Question: I am making an external API call in my system. If the user is not logged in code will generate a 404 error. I want to identify that error in my code. Is it possible?
Error look like this

And my Code is like this
'''
public string ExecuteGetRequest()
{
try
{
_url = Qparams != null ? Utility.WEBAPI_ENDPOINT + Type + "?" + Qparams : Utility.WEBAPI_ENDPOINT + Type; ;
var httpWebRequest = (HttpWebRequest)WebRequest.Create(_url);
if (!string.IsNullOrEmpty(SessionValues.UserID)&& !string.IsNullOrEmpty(SessionValues.AccessToken))
{
var handler = new HttpClientHandler();
handler.Credentials = new NetworkCredential(SessionValues.UserID, SessionValues.AccessToken);
string authInfo = SessionValues.UserID + ":" + SessionValues.AccessToken;
authInfo = Convert.ToBase64String(Encoding.Default.GetBytes(authInfo));
string username = SessionValues.UserID;
String password = SessionValues.AccessToken;
String encoded = Convert.ToBase64String(Encoding.UTF8.GetBytes(username + ":" + password));
httpWebRequest.Headers.Add("Authorization", "Basic " + encoded);
}
httpWebRequest.Method = "GET";
var httpResponse = (HttpWebResponse)httpWebRequest.GetResponse();
using (var streamReader = new StreamReader(httpResponse.GetResponseStream(), Encoding.UTF8))
{
_result = streamReader.ReadToEnd();
}
}
catch (Exception ex)
{
Log.Add(LogTypes.Error,100, ex.ToString());
}
return _result;
}
'''
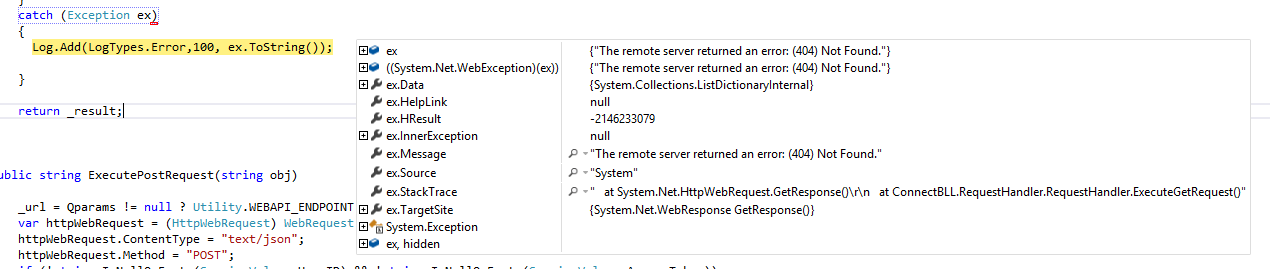
Answer: Cast the exception to its actual type in order to get access to the 'WebResponse' object. Then, cast that response object to 'HttpWebResponse' in order to get the error code (and optionally, response content).
'''
try
{
// ...
}
catch ( WebException ex )
{
var response = (HttpWebResponse) ex.Response;
var errorCode = response.StatusCode;
Log.Add(LogTypes.Error, errorCode, ex.Message);
}
'''